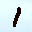
Label: 1